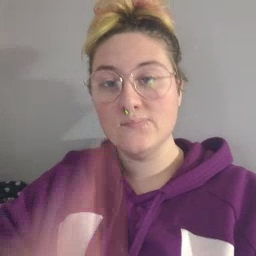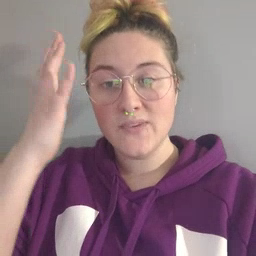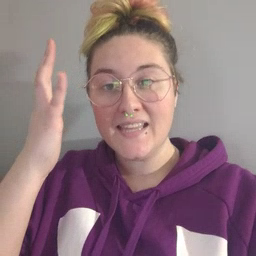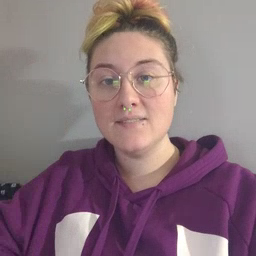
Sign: tree